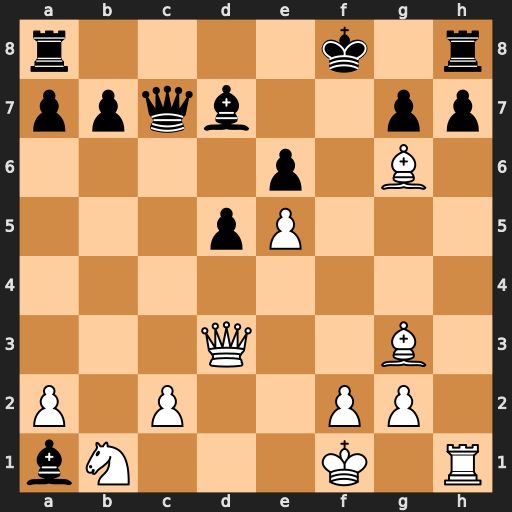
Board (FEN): r4k1r/ppqb2pp/4p1B1/3pP3/8/3Q2B1/P1P2PP1/bN3K1R
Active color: w
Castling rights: -
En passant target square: -
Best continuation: Qf3+ Ke7 Bh4#